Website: home-depot
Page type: delivery-shipping
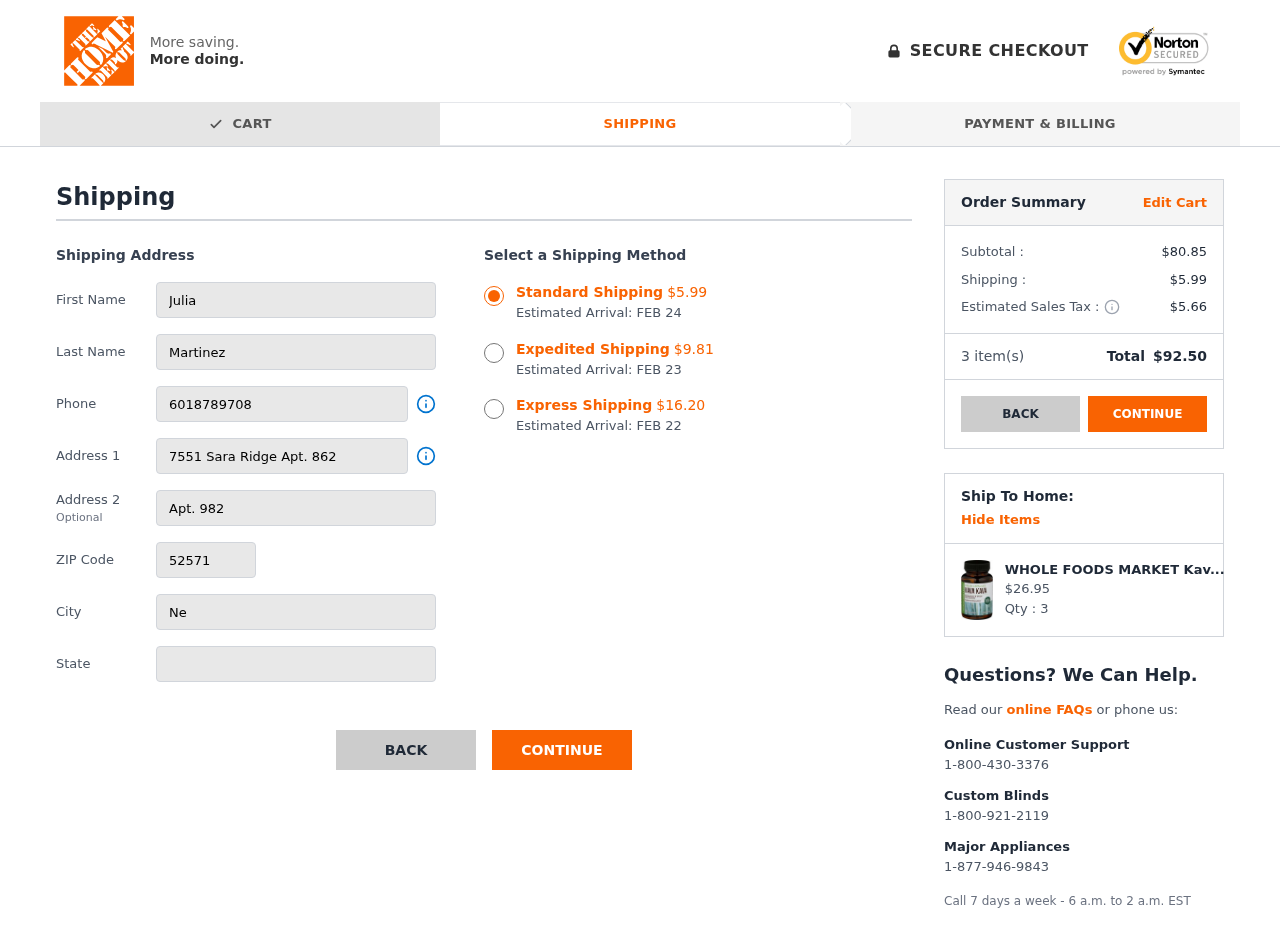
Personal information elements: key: PII_CITY
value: New Megan
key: PII_FIRSTNAME
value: Julia
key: PII_LASTNAME
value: Martinez
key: PII_PHONE
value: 6018789708
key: PII_POSTCODE
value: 52571
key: PII_STATE
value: Iowa
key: PII_STREET
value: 7551 Sara Ridge Apt. 862
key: PII_STREET2
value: Apt. 982
Product elements: key: PRODUCT1_NAME
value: WHOLE FOODS MARKET Kava Kava Liquid Capsules, 60 CT
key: PRODUCT1_PRICE
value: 26.95
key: PRODUCT1_QUANTITY
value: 3
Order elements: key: ORDER_SHIPPING_COST_STANDARD
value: $5.99
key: ORDER_DELIVERY_DATE
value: FEB 24
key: ORDER_SHIPPING_COST_EXPEDITED
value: $9.81
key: ORDER_DELIVERY_DATE_EXPEDITED
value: FEB 23
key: ORDER_SHIPPING_COST_EXPRESS
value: $16.20
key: ORDER_DELIVERY_DATE_EXPRESS
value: FEB 22
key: ORDER_SUBTOTAL
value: $80.85
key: ORDER_SHIPPING_COST
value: $5.99
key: ORDER_TAX
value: $5.66
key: ORDER_NUM_ITEMS
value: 3
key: ORDER_TOTAL
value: $92.50